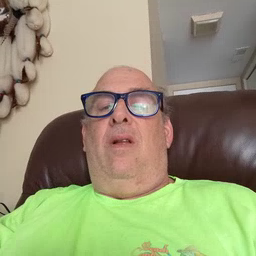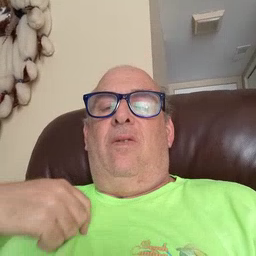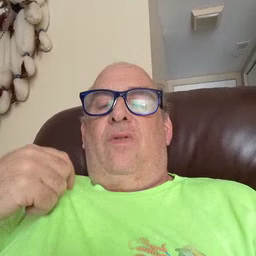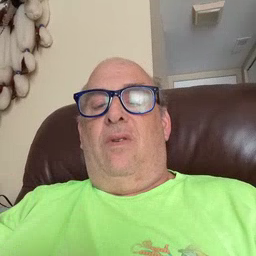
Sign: shirt